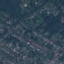
Land use / land cover: Residential